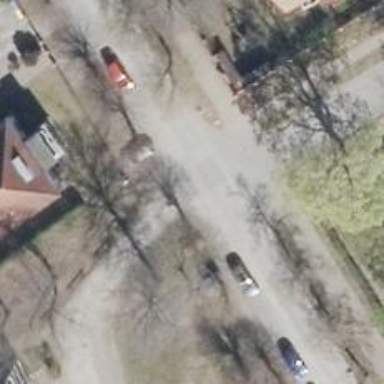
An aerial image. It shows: Junction.